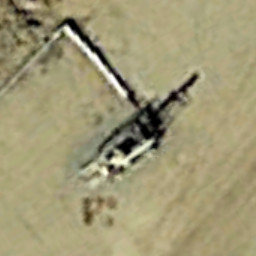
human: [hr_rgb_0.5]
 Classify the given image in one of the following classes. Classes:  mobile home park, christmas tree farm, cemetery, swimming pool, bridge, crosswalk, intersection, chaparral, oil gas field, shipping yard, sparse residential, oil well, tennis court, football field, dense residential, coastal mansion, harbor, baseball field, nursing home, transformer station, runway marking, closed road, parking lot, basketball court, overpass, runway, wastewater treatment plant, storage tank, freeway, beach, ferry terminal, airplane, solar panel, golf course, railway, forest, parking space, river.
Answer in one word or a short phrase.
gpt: oil well